Question: My IntellJ project window switched the layout to horizontal (see picture), and I can't figure out how to get it back to "normal" where the folders are displayed vertically.
Can anyone point me in the right direction?
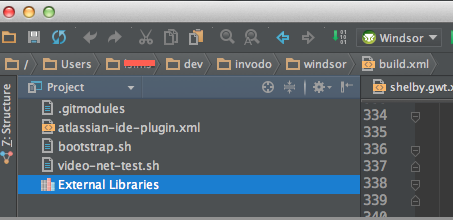
Answer: Your project is broken and missing modules. That horizontal bar has nothing to do with anything.